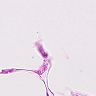
Metastatic tissue present: no